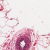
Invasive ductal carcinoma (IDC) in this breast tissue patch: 0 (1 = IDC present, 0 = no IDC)